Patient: sex M, age 76
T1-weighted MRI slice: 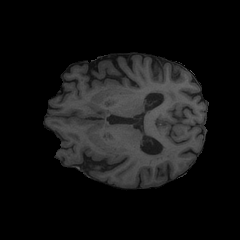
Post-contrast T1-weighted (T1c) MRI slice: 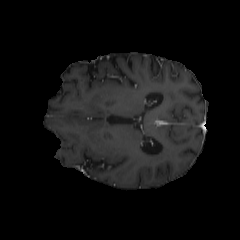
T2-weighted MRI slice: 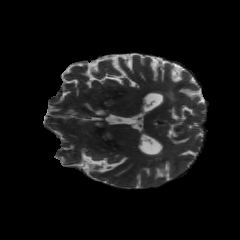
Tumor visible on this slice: no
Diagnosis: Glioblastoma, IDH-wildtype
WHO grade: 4